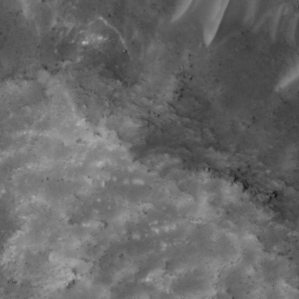
Label: non_frost